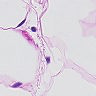
Metastatic tissue present: no